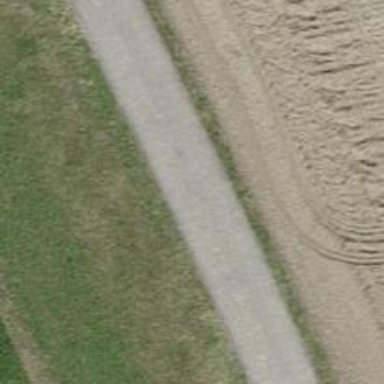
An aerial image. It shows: Asphalt track with grade1 surface.